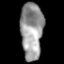
Tissue: lung
Cell type: T cells
Senescence score: 0.1805
Nuclear area (px): 1256
Mean DAPI intensity: 151.773